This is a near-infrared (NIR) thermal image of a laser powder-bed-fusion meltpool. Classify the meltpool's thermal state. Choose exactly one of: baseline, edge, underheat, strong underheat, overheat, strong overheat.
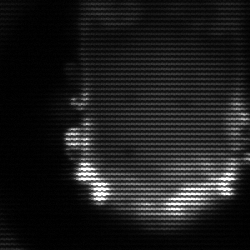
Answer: baseline